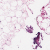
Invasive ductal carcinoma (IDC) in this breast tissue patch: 0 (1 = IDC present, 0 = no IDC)